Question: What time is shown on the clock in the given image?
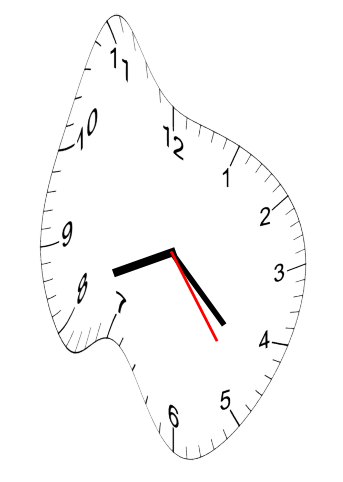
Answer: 08:22:24